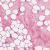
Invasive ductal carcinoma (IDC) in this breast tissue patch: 1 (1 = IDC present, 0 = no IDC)